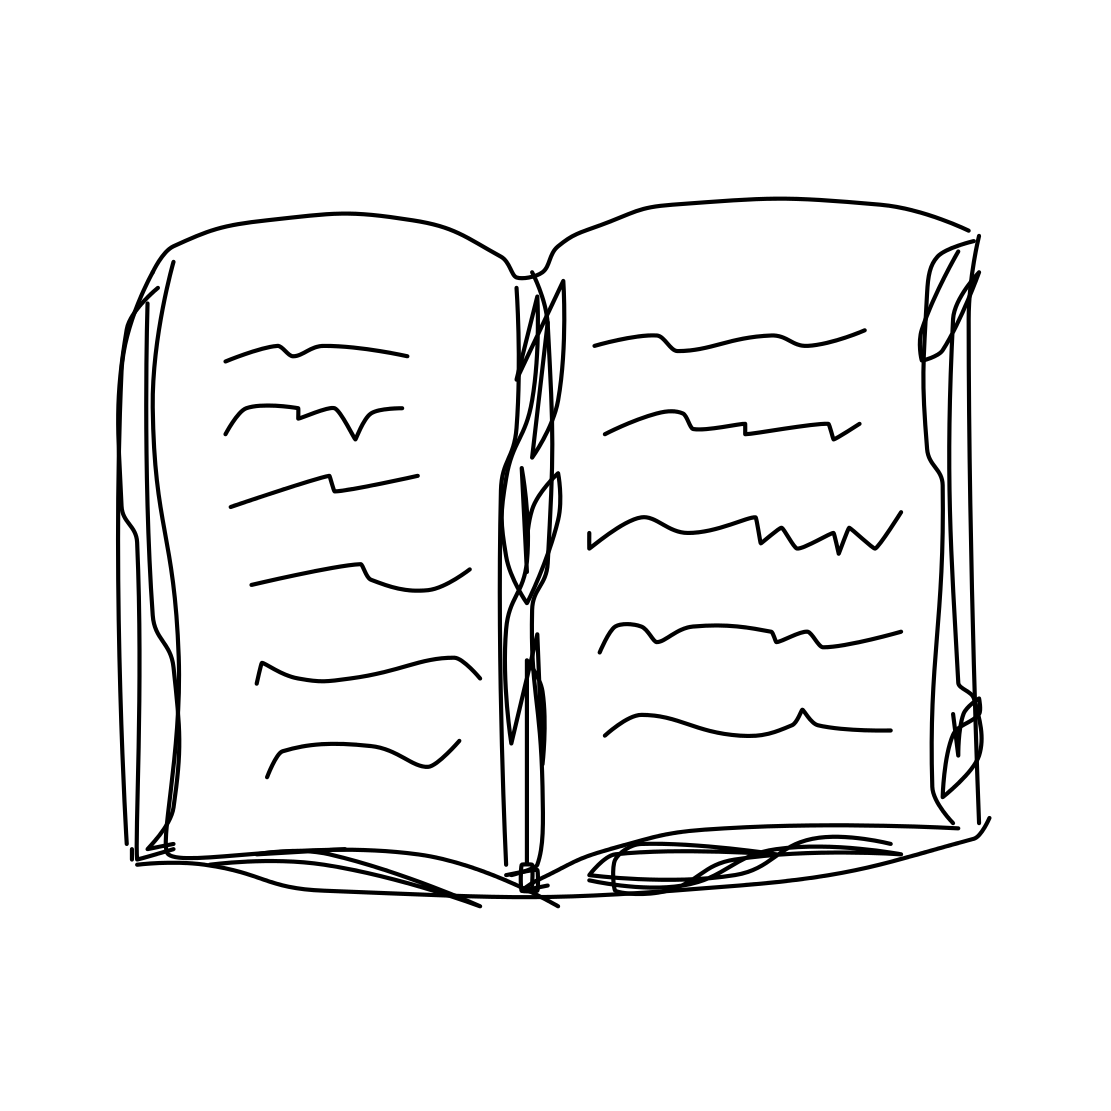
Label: book